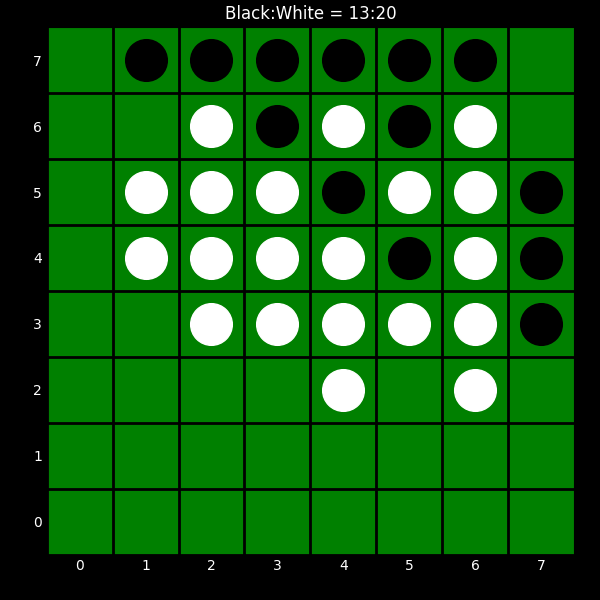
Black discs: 13
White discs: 20